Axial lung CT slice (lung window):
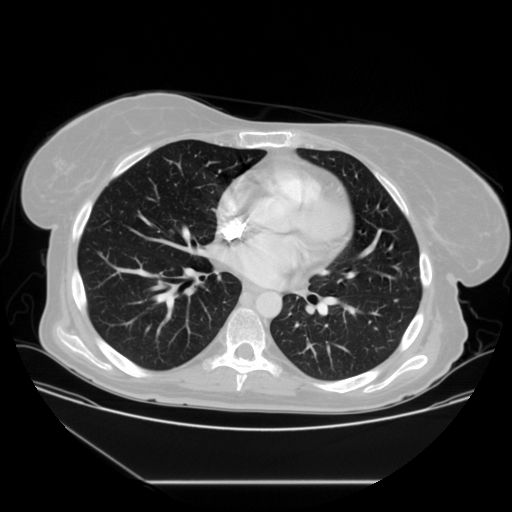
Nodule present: no